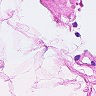
Metastatic tissue present: no